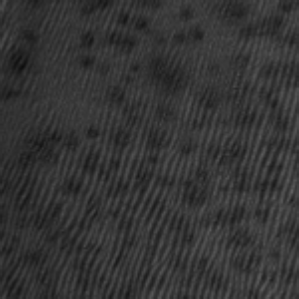
Label: frost